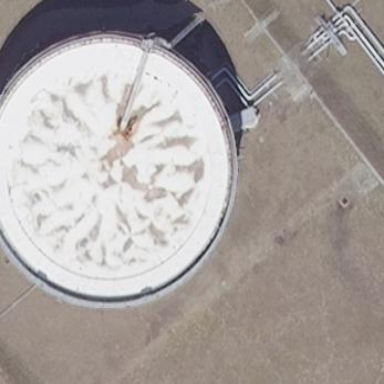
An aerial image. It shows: Storage tank which is man-made.